Question: I'm trying to create a JTable with 2 columns, one must show the name of the product, the second one, the price. The problem is that the JTable is very small, so i need a scroll, but i can't create it.

'''
DefaultTableModel model = new DefaultTableModel();
JTable productos = new JTable(model);
model.addColumn("Product");//name of the first columns
model.addColumn("Price");//name of the second columns
BTW: the table doesn't show the name of the column, but creates the 2 columns
for (i=0; i<null_copy4; i++)//null_copy4 is a integer that shows me how many stacks are used in the array
{
model.insertRow(model.getRowCount(), new Object[]{product_copy3[i],price_copy3[i]});
}
//product_copy3 and price_copy3 are arrays. String[] and integer[].
products.setBounds(5,50,200,200); //define the dimensions of the JTable
this.add(productos);//add it to the window
'''
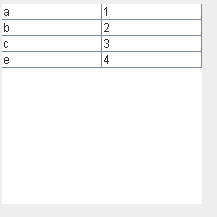
Answer: What about wrapping it in a <URL>?